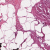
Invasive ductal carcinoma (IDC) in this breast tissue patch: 0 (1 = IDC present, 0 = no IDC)